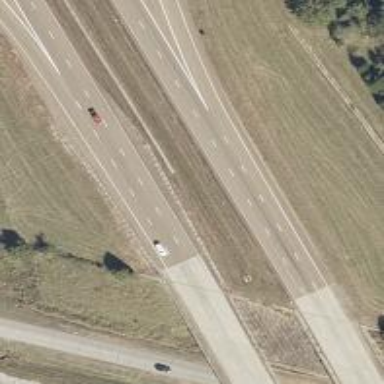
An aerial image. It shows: Motorway junction.